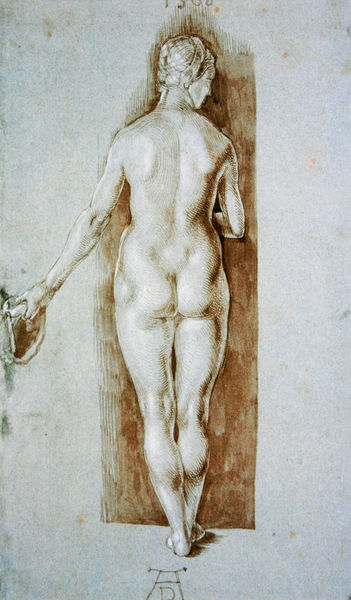
Titel: Rückenakt
Künstler: Albrecht Dürer
Standort: Berlin
Institution: Staatliche Museen zu Berlin, Kupferstichkabinett
Schlagwörter: akt, feder, hand, kopf, körper, nackt, schatten, weiß, aquarell, braun, finger, frau, frisur, grau, haar, hintergrund, hut, kreide, licht, profil, rücken, schwarz, skizze, zeichnung, kappe, mütze, wand, anatomie, arm, arme, gesicht, halten, rückgrat, stehen, hals, hände, signatur, figur, haare, stehend, blatt, renaissance, schulter, schultern, beine, taille, gesäß, rückenansicht, seitlich, papier, haltung, studie, füsse, nacken, sepia, muskeln, nackte, ad, ellenbogen, knie, waden, umriss, hüften, tusche, unbekleidet, linie, kohle, arsch, hinten, rückenakt, schulterblatt, schulterblätter, wirbelsäule, jungfrau, monogramm, schraffur, radierung, stich, entwurf, ganzkörper, pergament, rückansicht, leib, halbprofil, ausgestreckt, hüfte, muschel, dürer, kupferstich, drehung, gestreckt, lavierung, muskulatur, figut, albrecht, albrecht dürer, gehöht, verlorenes profil, haarnetz, korpulent, stcih, kniekehlen, rückenfigut, po, ar,e, frau nackt, 1500, kiopf, asugestreckt